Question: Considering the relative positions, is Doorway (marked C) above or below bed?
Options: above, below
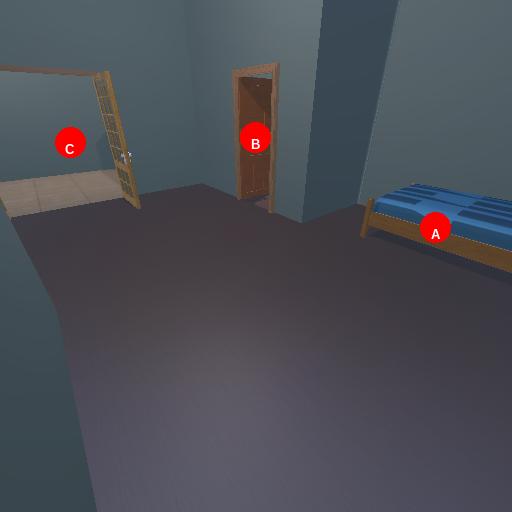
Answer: above